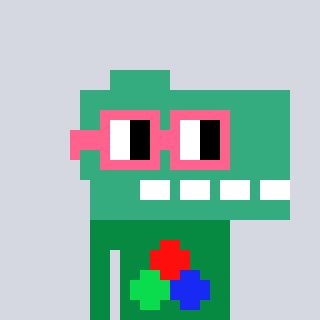
a pixel art character with square pink glasses, a dino-shaped head and a green-colored body on a cool background